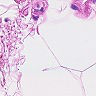
Metastatic tissue present: no